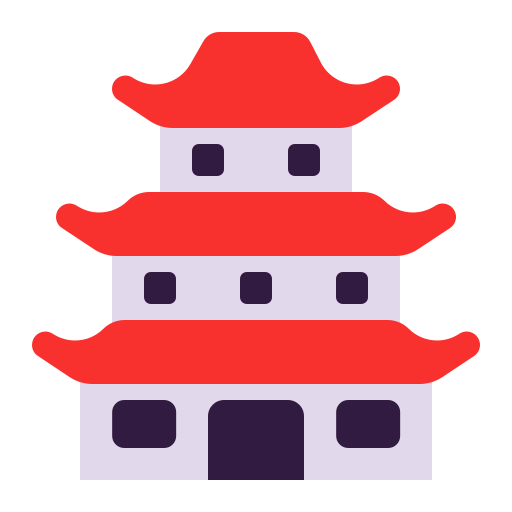
japanese castle flat